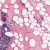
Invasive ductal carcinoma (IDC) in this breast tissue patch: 1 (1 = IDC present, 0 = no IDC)